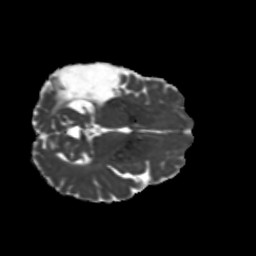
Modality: MD
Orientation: axial
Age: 59
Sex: female
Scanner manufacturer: siemens
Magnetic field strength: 3 T
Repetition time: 5.25 s
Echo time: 0.08 s